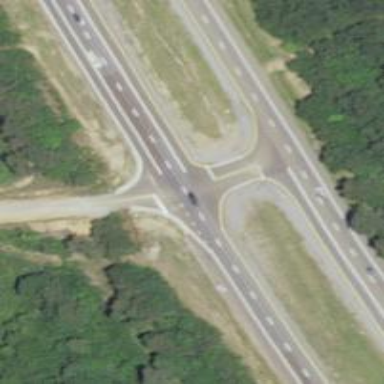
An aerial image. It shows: Trunk highway with expressway features.